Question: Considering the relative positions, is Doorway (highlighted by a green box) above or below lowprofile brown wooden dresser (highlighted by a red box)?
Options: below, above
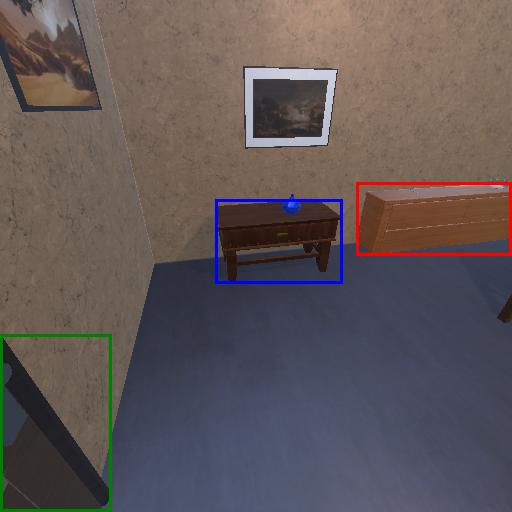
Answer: below